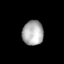
Tissue: lung
Cell type: Myeloid cells
Senescence score: 0.2282
Nuclear area (px): 508
Mean DAPI intensity: 173.142